Question: TOP Table is Input, and bottom table is preview for required output.
For Each ID I need to find earliest datetime. I also need other information from other columns (please see image below).
My current solution is:
In Cell E2 '=A2'
Cell E3 drag down '=IF(E2<>A3,IF(E1=A3,"",A3),"")'
In Cell F2 drag down '=IF(E2<>"",MIN(IF($A$2:$A$14=E2,$C$2:$C$14)),"")' Ctrl+Shift+Enter

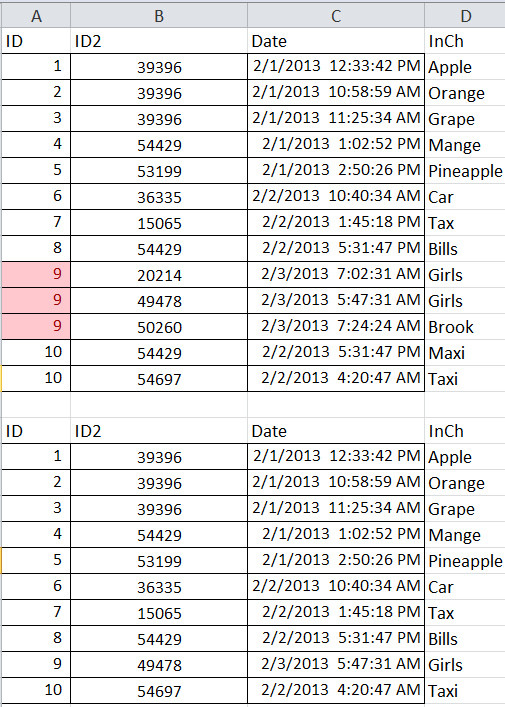
Answer: One more option without any intermediate calculations:
1. Select the whole range starting E2 and to the last row where IDs are located - for the sample given it's row 14, so select range E2:E14: =IFERROR(INDEX($A$2:$A$14,SMALL(IF(MATCH($A$2:$A$14,$A$2:$A$14,0)=ROW(INDIRECT("1:"&ROWS($A$2:$A$14))),MATCH($A$2:$A$14,$A$2:$A$14,0),""),ROW(INDIRECT("1:"&ROWS($A$2:$A$14))))),"") and press CTRL+SHIFT+ENTER instead of usual ENTER - this will define a Multicell ARRAY formula and will result in curly {} brackets around it (but do NOT type them manually!).
2. F2 (ID2): =IF(E2="","",SUMPRODUCT(--(E2=$A$2:$A$14),--(G2=$C$2:$C$14),$B$2:$B$14)) - normal formula.
3. G2 (Min Date): =IF(E2="","",MIN(IF(E2=$A$2:$A$14,$C$2:$C$14,2^100))) and press CTRL+SHIFT+ENTER instead of usual ENTER - this will define an ARRAY formula and will result in curly {} brackets around it (but do NOT type them manually!).
4. H2 (InCh): =IF(E2="","",INDEX($D$2:$D$14,SUMPRODUCT(--(E2=$A$2:$A$14),--(F2=$B$2:$B$14),--(G2=$C$2:$C$14),ROW(INDIRECT("1:"&ROWS($D$2:$D$14)))))) - normal formula.
Remarks:
- 'ID''OFFSET'- '1...3'- 'Min Date''Date'-
Sample file: <URL>